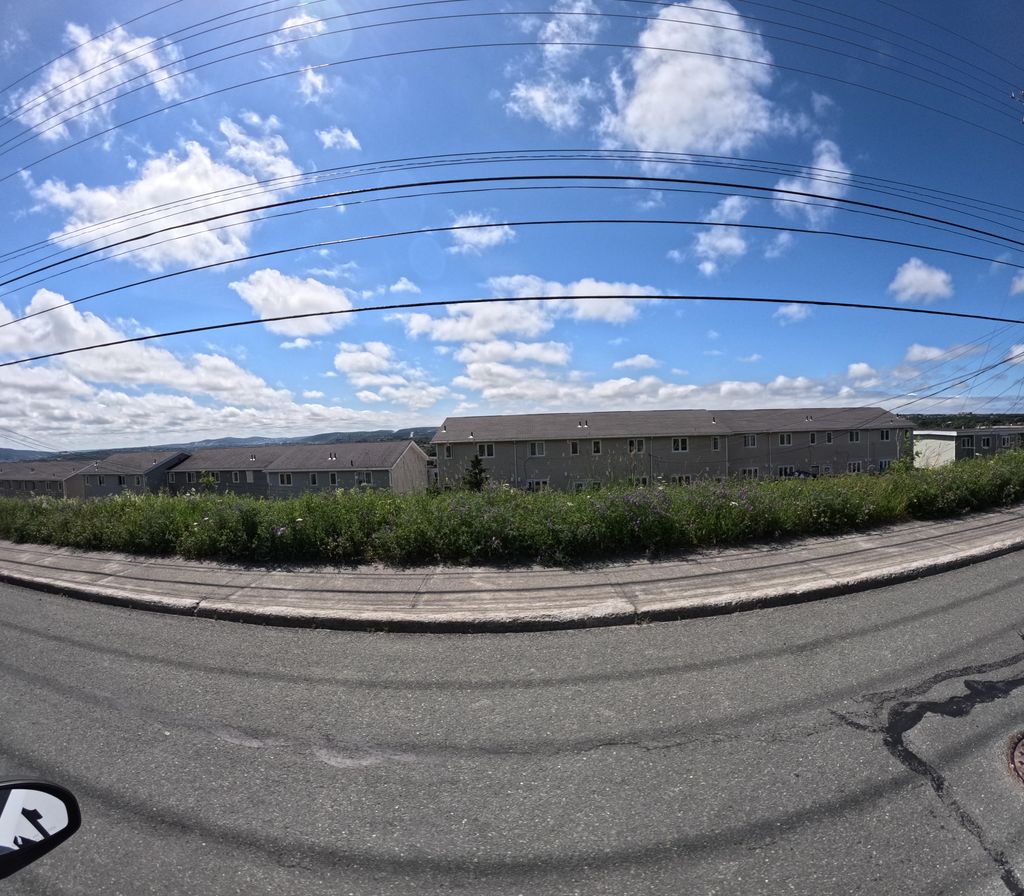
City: st_johns